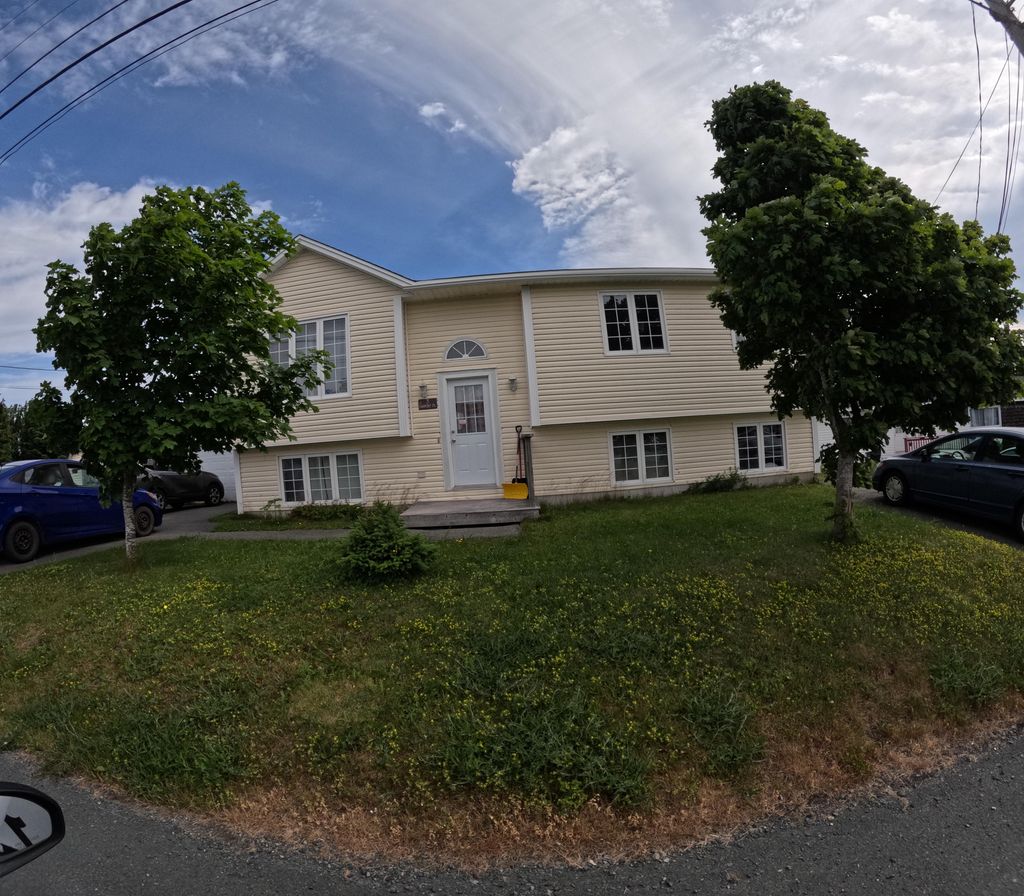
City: st_johns